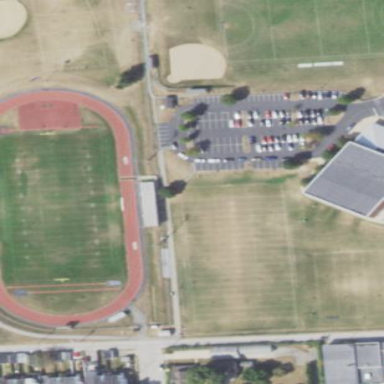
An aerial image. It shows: American football pitch.